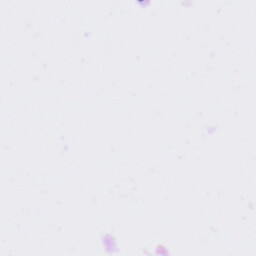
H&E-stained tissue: Tonsil